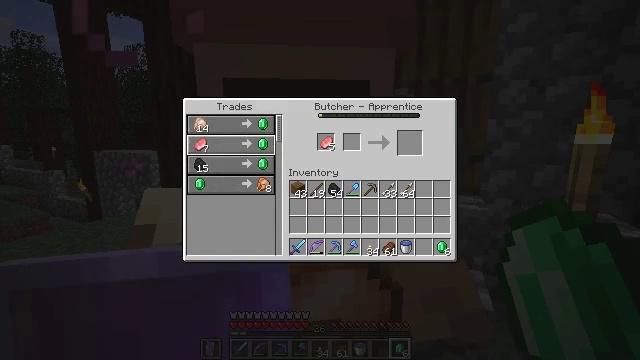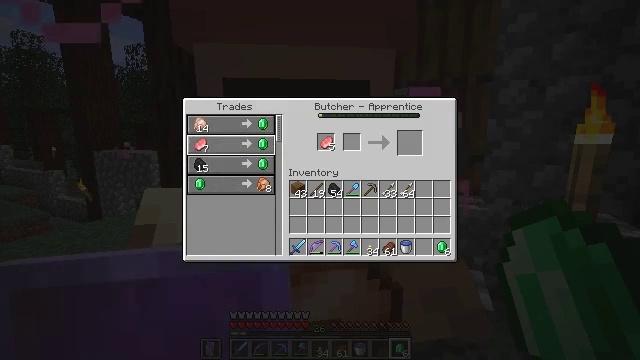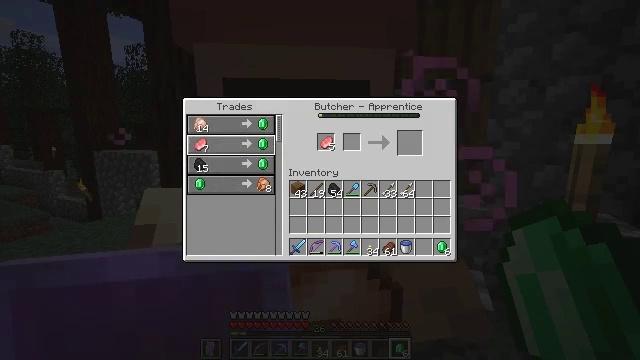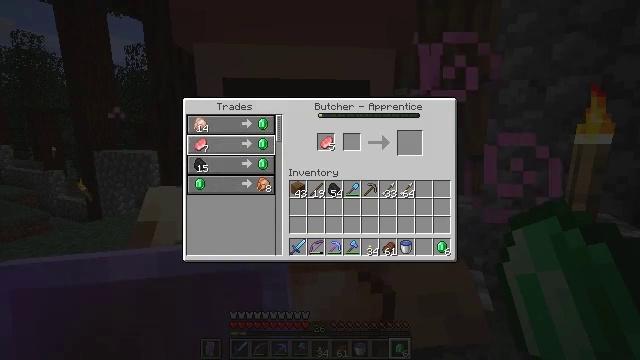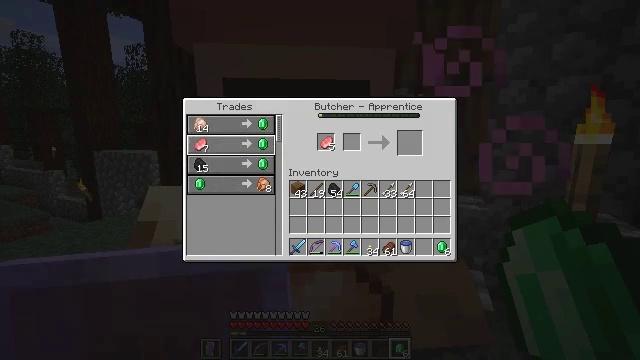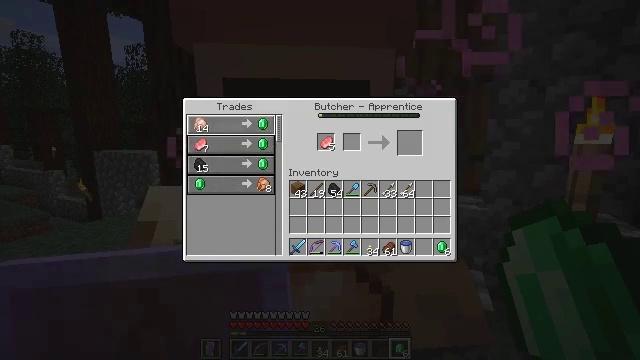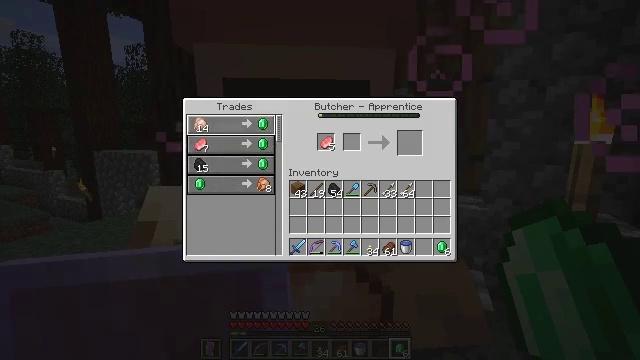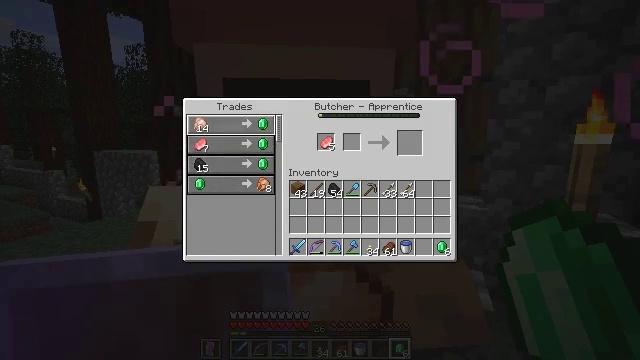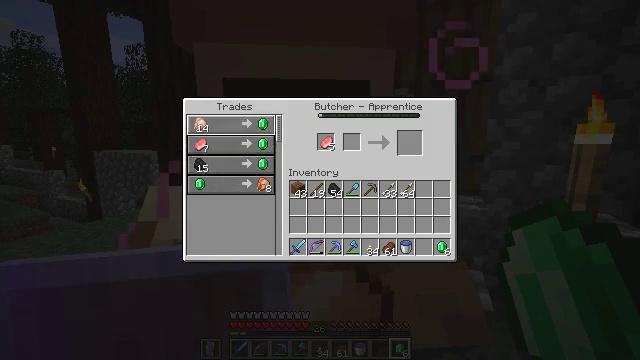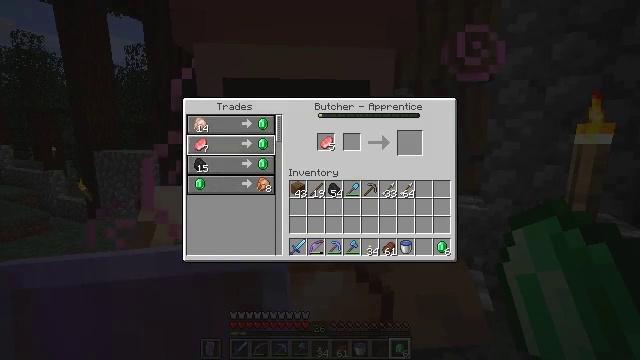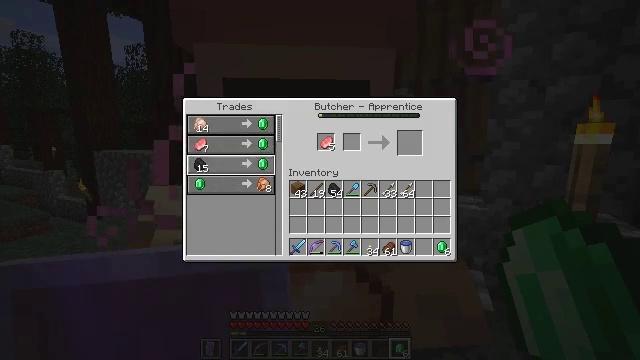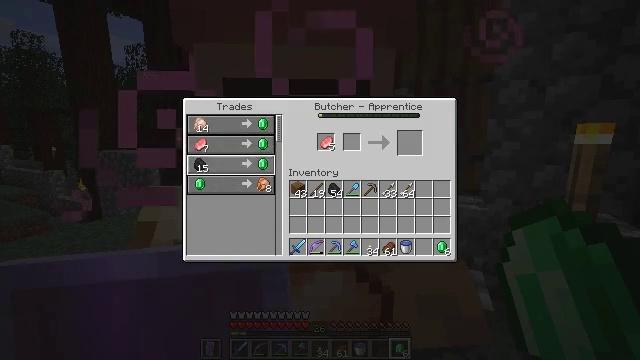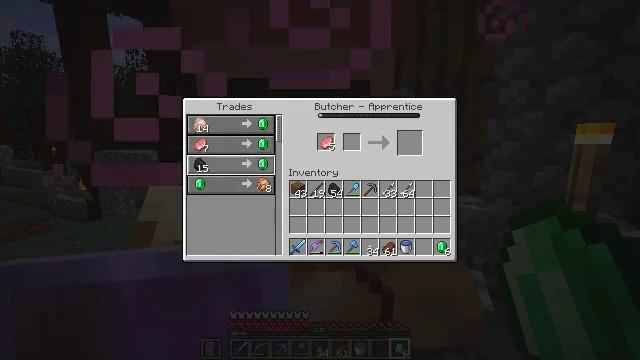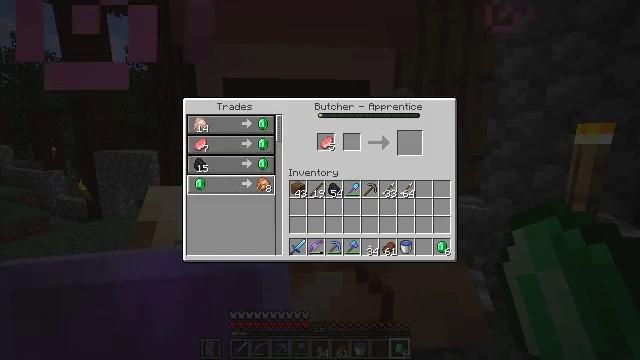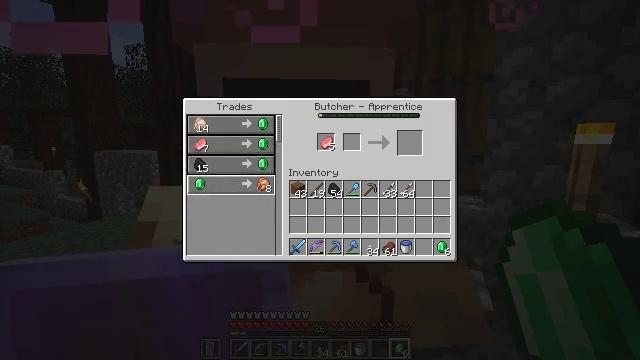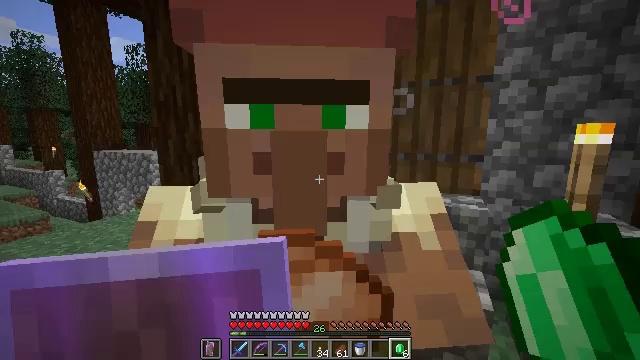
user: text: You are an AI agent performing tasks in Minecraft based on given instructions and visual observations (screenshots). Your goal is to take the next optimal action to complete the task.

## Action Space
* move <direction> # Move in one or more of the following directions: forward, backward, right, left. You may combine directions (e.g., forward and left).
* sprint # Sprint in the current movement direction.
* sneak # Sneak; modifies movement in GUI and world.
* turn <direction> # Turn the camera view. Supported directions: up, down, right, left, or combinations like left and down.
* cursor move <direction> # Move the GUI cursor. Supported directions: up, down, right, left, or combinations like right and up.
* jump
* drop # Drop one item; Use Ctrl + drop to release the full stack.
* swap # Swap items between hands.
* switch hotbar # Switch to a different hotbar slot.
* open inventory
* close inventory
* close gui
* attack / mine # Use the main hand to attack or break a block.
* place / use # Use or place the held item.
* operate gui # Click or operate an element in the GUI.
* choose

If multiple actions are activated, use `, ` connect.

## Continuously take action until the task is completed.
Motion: motion action
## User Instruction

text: Break the grass block.
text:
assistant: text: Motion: sneak, operate gui
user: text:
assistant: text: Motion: sneak
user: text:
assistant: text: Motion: sneak, cursor move right
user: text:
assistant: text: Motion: sneak
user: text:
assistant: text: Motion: sneak, cursor move up
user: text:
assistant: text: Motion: no_op
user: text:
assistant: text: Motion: sneak
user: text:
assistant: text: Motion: sneak, cursor move down
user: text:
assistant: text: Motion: cursor move down
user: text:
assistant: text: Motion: cursor move left and down
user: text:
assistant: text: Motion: cursor move down
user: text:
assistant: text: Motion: no_op
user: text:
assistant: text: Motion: no_op
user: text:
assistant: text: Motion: no_op
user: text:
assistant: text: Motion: no_op
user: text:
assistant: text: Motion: close gui
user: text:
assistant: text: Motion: turn left and down
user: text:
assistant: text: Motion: move forward, turn left and down
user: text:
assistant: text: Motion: move forward, turn left and up
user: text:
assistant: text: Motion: move forward, sprint
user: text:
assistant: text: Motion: move forward, sprint
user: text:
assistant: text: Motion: move forward, sprint
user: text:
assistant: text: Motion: move forward, turn left
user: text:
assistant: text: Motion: move forward, turn left
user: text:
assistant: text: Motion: move forward, turn left and up
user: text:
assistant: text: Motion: move forward
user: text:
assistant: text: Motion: move forward
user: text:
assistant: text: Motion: move forward
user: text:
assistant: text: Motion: move forward
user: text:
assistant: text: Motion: move forward